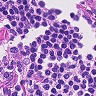
Metastatic tissue present: no